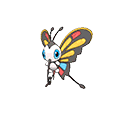
Pok\u00e9mon: beautifly